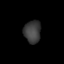
Tissue: lung
Cell type: T cells
Senescence score: 0.2197
Nuclear area (px): 372
Mean DAPI intensity: 60.21